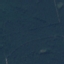
Land use / land cover class: Forest